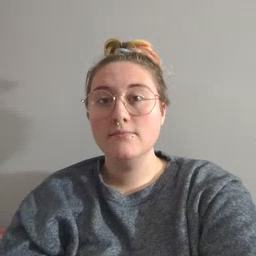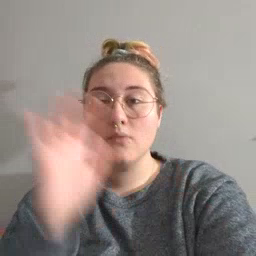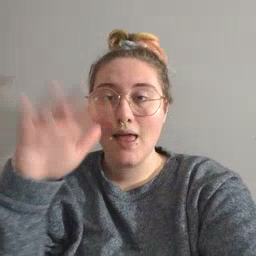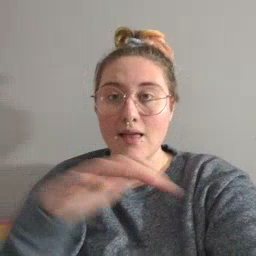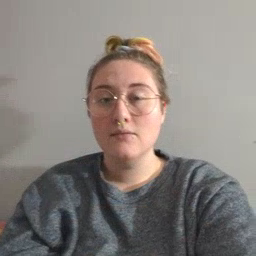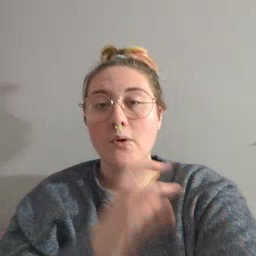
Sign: rain